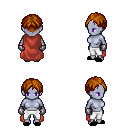
a pixel art fantasy rpg character, female body template, dark elf, purple skin, maroon cape, white pants, brunette parted hairstyle, metal gloves, black slippers, four views (front, back, left, right), 2x2 character sprite sheet, small pixel art, hard edges, no anti-aliasing